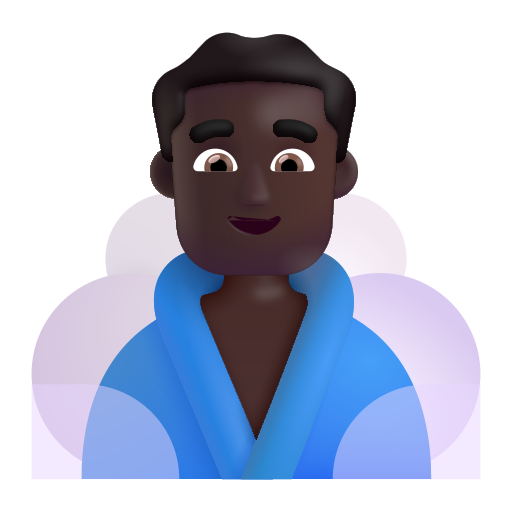
man in steamy room color dark